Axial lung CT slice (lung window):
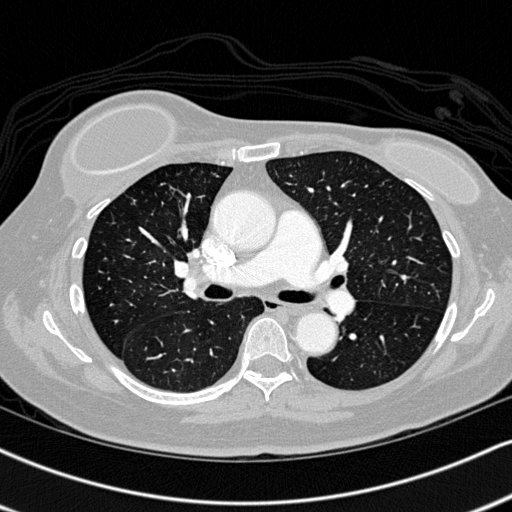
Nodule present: no